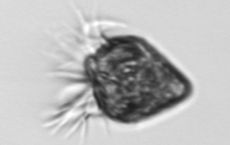
Label: Strombidium_morphotype2